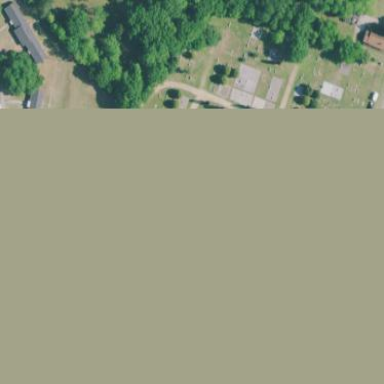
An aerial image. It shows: Graveyard used as cemetery.